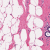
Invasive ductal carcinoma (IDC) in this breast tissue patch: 0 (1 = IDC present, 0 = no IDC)